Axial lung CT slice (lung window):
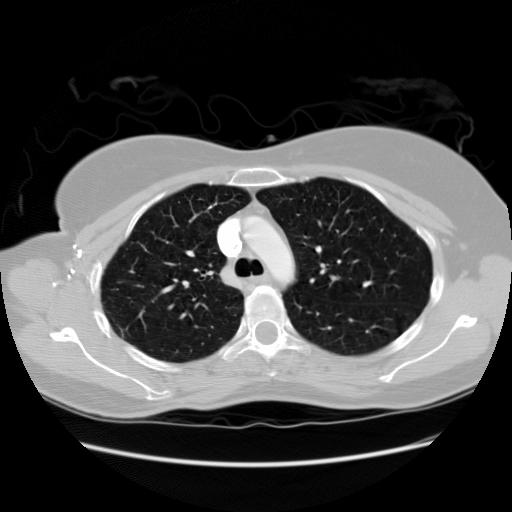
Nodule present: no